Aerial crown-view tile of a tropical tree (Barro Colorado Island, Panama), acquired 20250124:
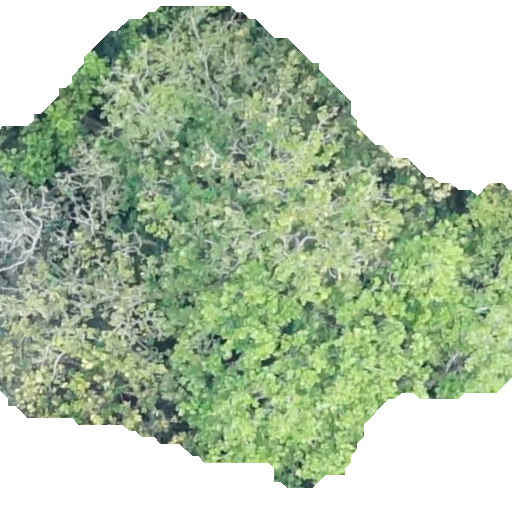
Species: Anacardium excelsum
GBIF accepted scientific name: Anacardium excelsum
Crown area: 296.804 m²